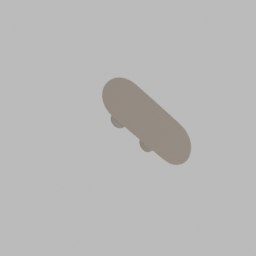
Label: furniture